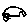
Label: car